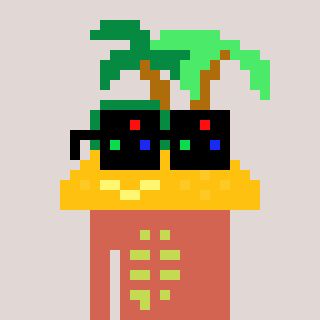
a pixel art character with square black sunglasses, a island-shaped head and a peachy-colored body on a warm background